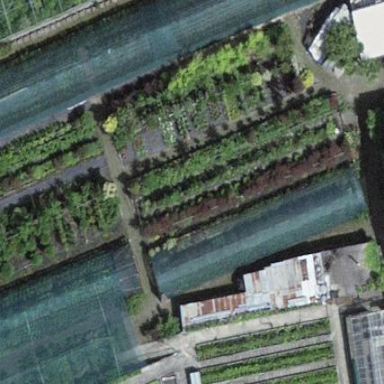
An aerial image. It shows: Greenhouse.